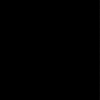
Label: dusty